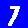
Digit: 7